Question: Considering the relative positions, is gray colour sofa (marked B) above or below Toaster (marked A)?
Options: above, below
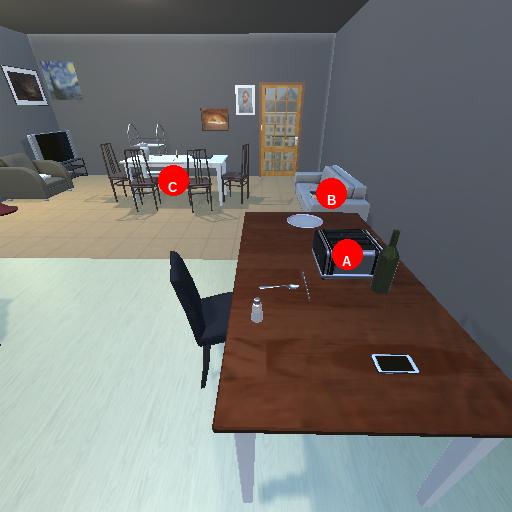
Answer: above